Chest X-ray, PA view. Patient: 15 years old, sex M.
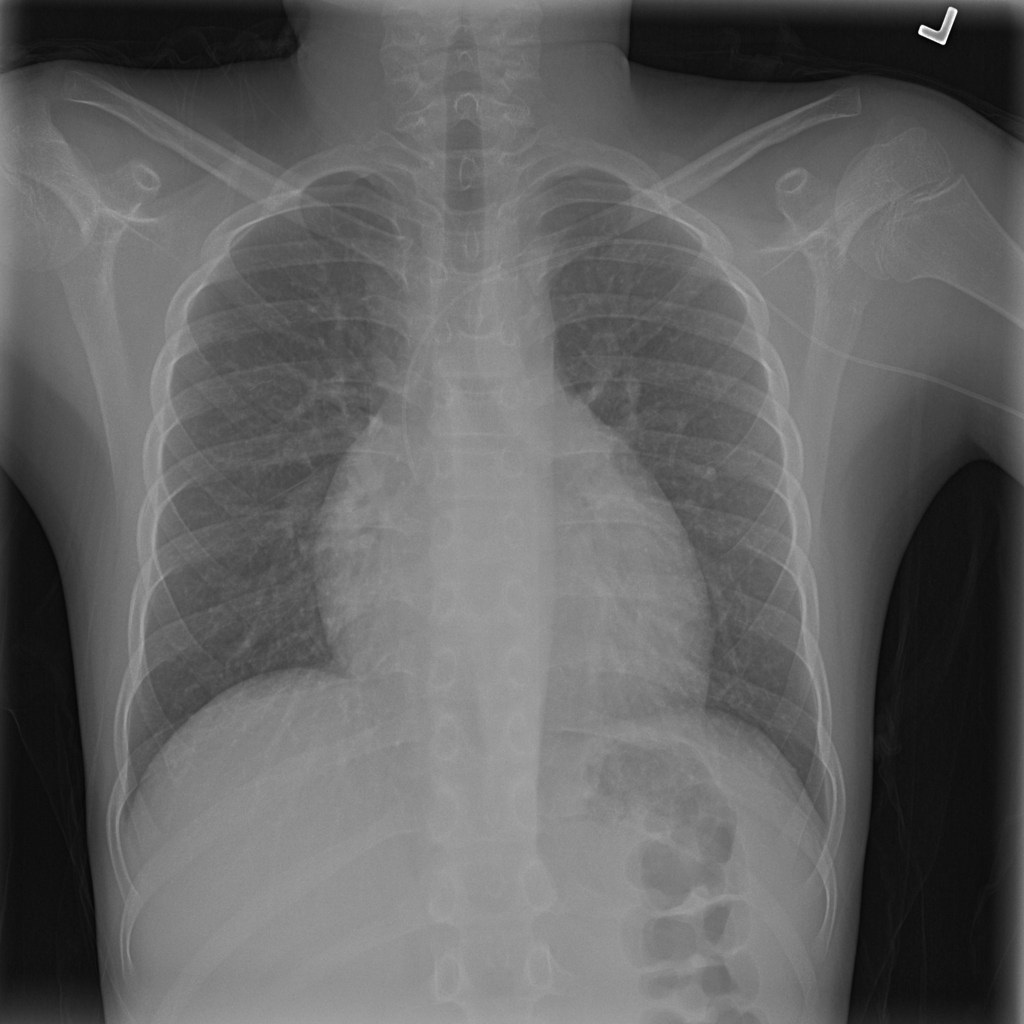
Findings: Cardiomegaly